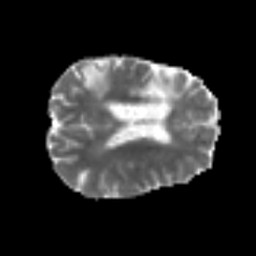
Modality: MD
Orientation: axial
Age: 56
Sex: male
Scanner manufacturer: siemens
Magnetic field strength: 3 T
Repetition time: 6.1 s
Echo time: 0.101 s